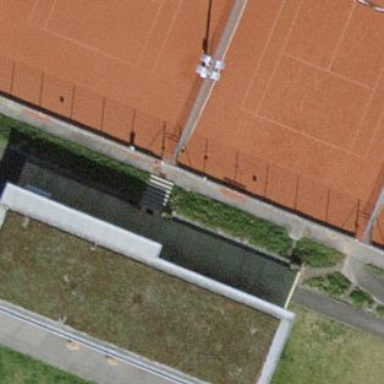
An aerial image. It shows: Building used for tennis.